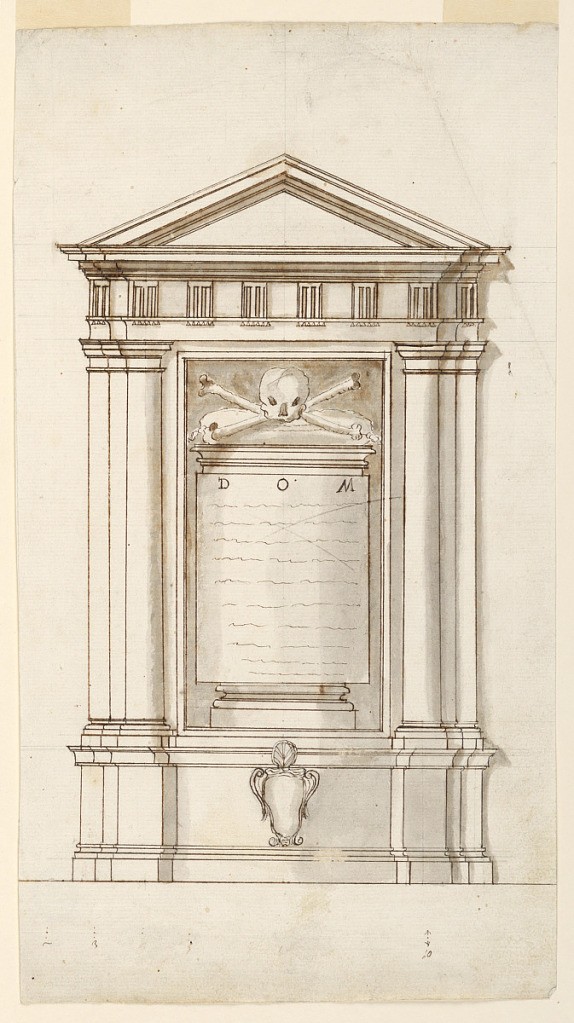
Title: Elevation of a Sepulcher Monument
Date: ca. 1790
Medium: Pen and brown ink, brush and gray wash, graphite on off-white laid paper
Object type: Drawing
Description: An aedicule with triangular pediment and triglyphs. Within a skull and crossbones above an inscription beginning with DOM. Watermark: dove upon a triple mount, in circle above F